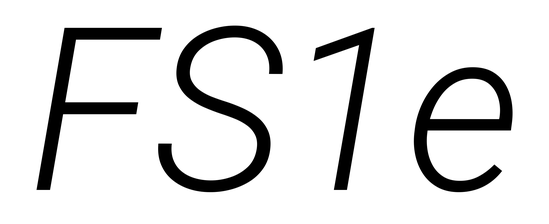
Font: Roboto-Italic_Light_Italic